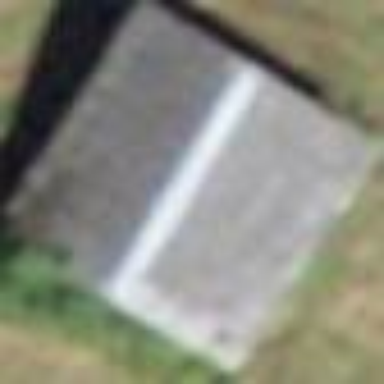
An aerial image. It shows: Shed.